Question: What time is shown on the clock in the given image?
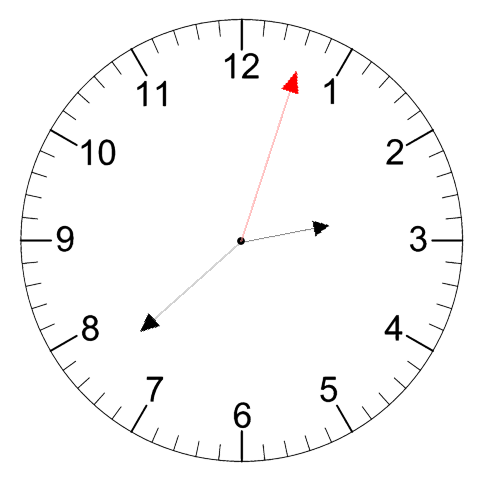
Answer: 02:38:03